Question: I have created a form
'''
<form name="form1" method="post">
<textarea rows="5" cols="20" name="ta1"></textarea>
<input type="submit" name="submit" />
<textarea rows="5" cols="20"><?php echo $_POST['ta1']; ?></textarea>
</form>
'''
And a PHP code
'''
<?php
if ($_POST['submit']) {
$llo = $_POST['ta1'];
$con1 = mysql_connect("localhost", "FreeUser", "123456");
mysql_select_db("database", $con1);
mysql_query("insert into test (ttta) values ('$llo')");
$q1 = mysql_query("select * from test");
$res = mysql_fetch_array($q1);
echo $res['ttta'];
}
?>
'''
Database table test
'''
id Auto_Increment
ttta mediumtext 500
'''
only two fields in table
Now when i type something in textarea as formatted below
'''
Rafee
Web Developer
XYZ Company
New York
'''
When i press the submit button, same content with same formatting structure in stored / displayed in database table / textbox
But when i 'echo' this value its displaying in single line without any format.
How can we achived this.
And i have added an image for better understanding

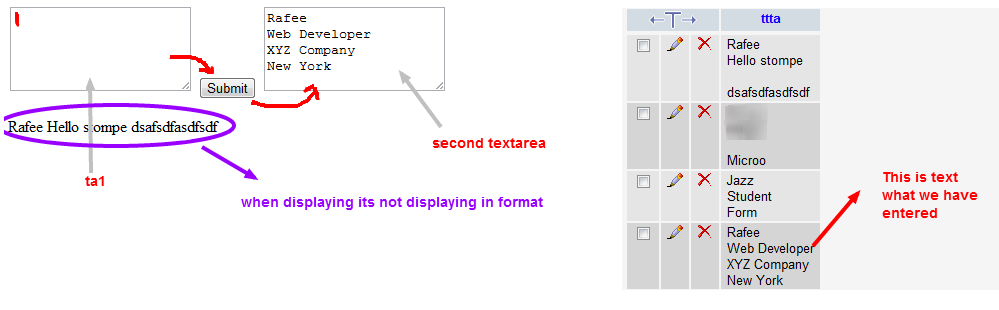
Answer: Use
'''
echo nl2br($res['ttta']);
'''
That will convert '
' into the HTML tag '<br />'
In HTML, visible line brakes requires the use of the HTML tag '<br />', but in your PHP, the stored data is '"Rafee
Web Developer
XYZ Company
New York
"', so you need the function to turn '"
"' into '"<br />"'.
Reference: <URL>